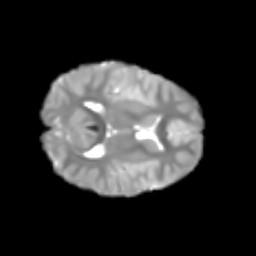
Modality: T2w
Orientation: axial
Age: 6
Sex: female
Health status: healthy